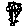
Label: flower